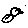
Label: bird